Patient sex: M
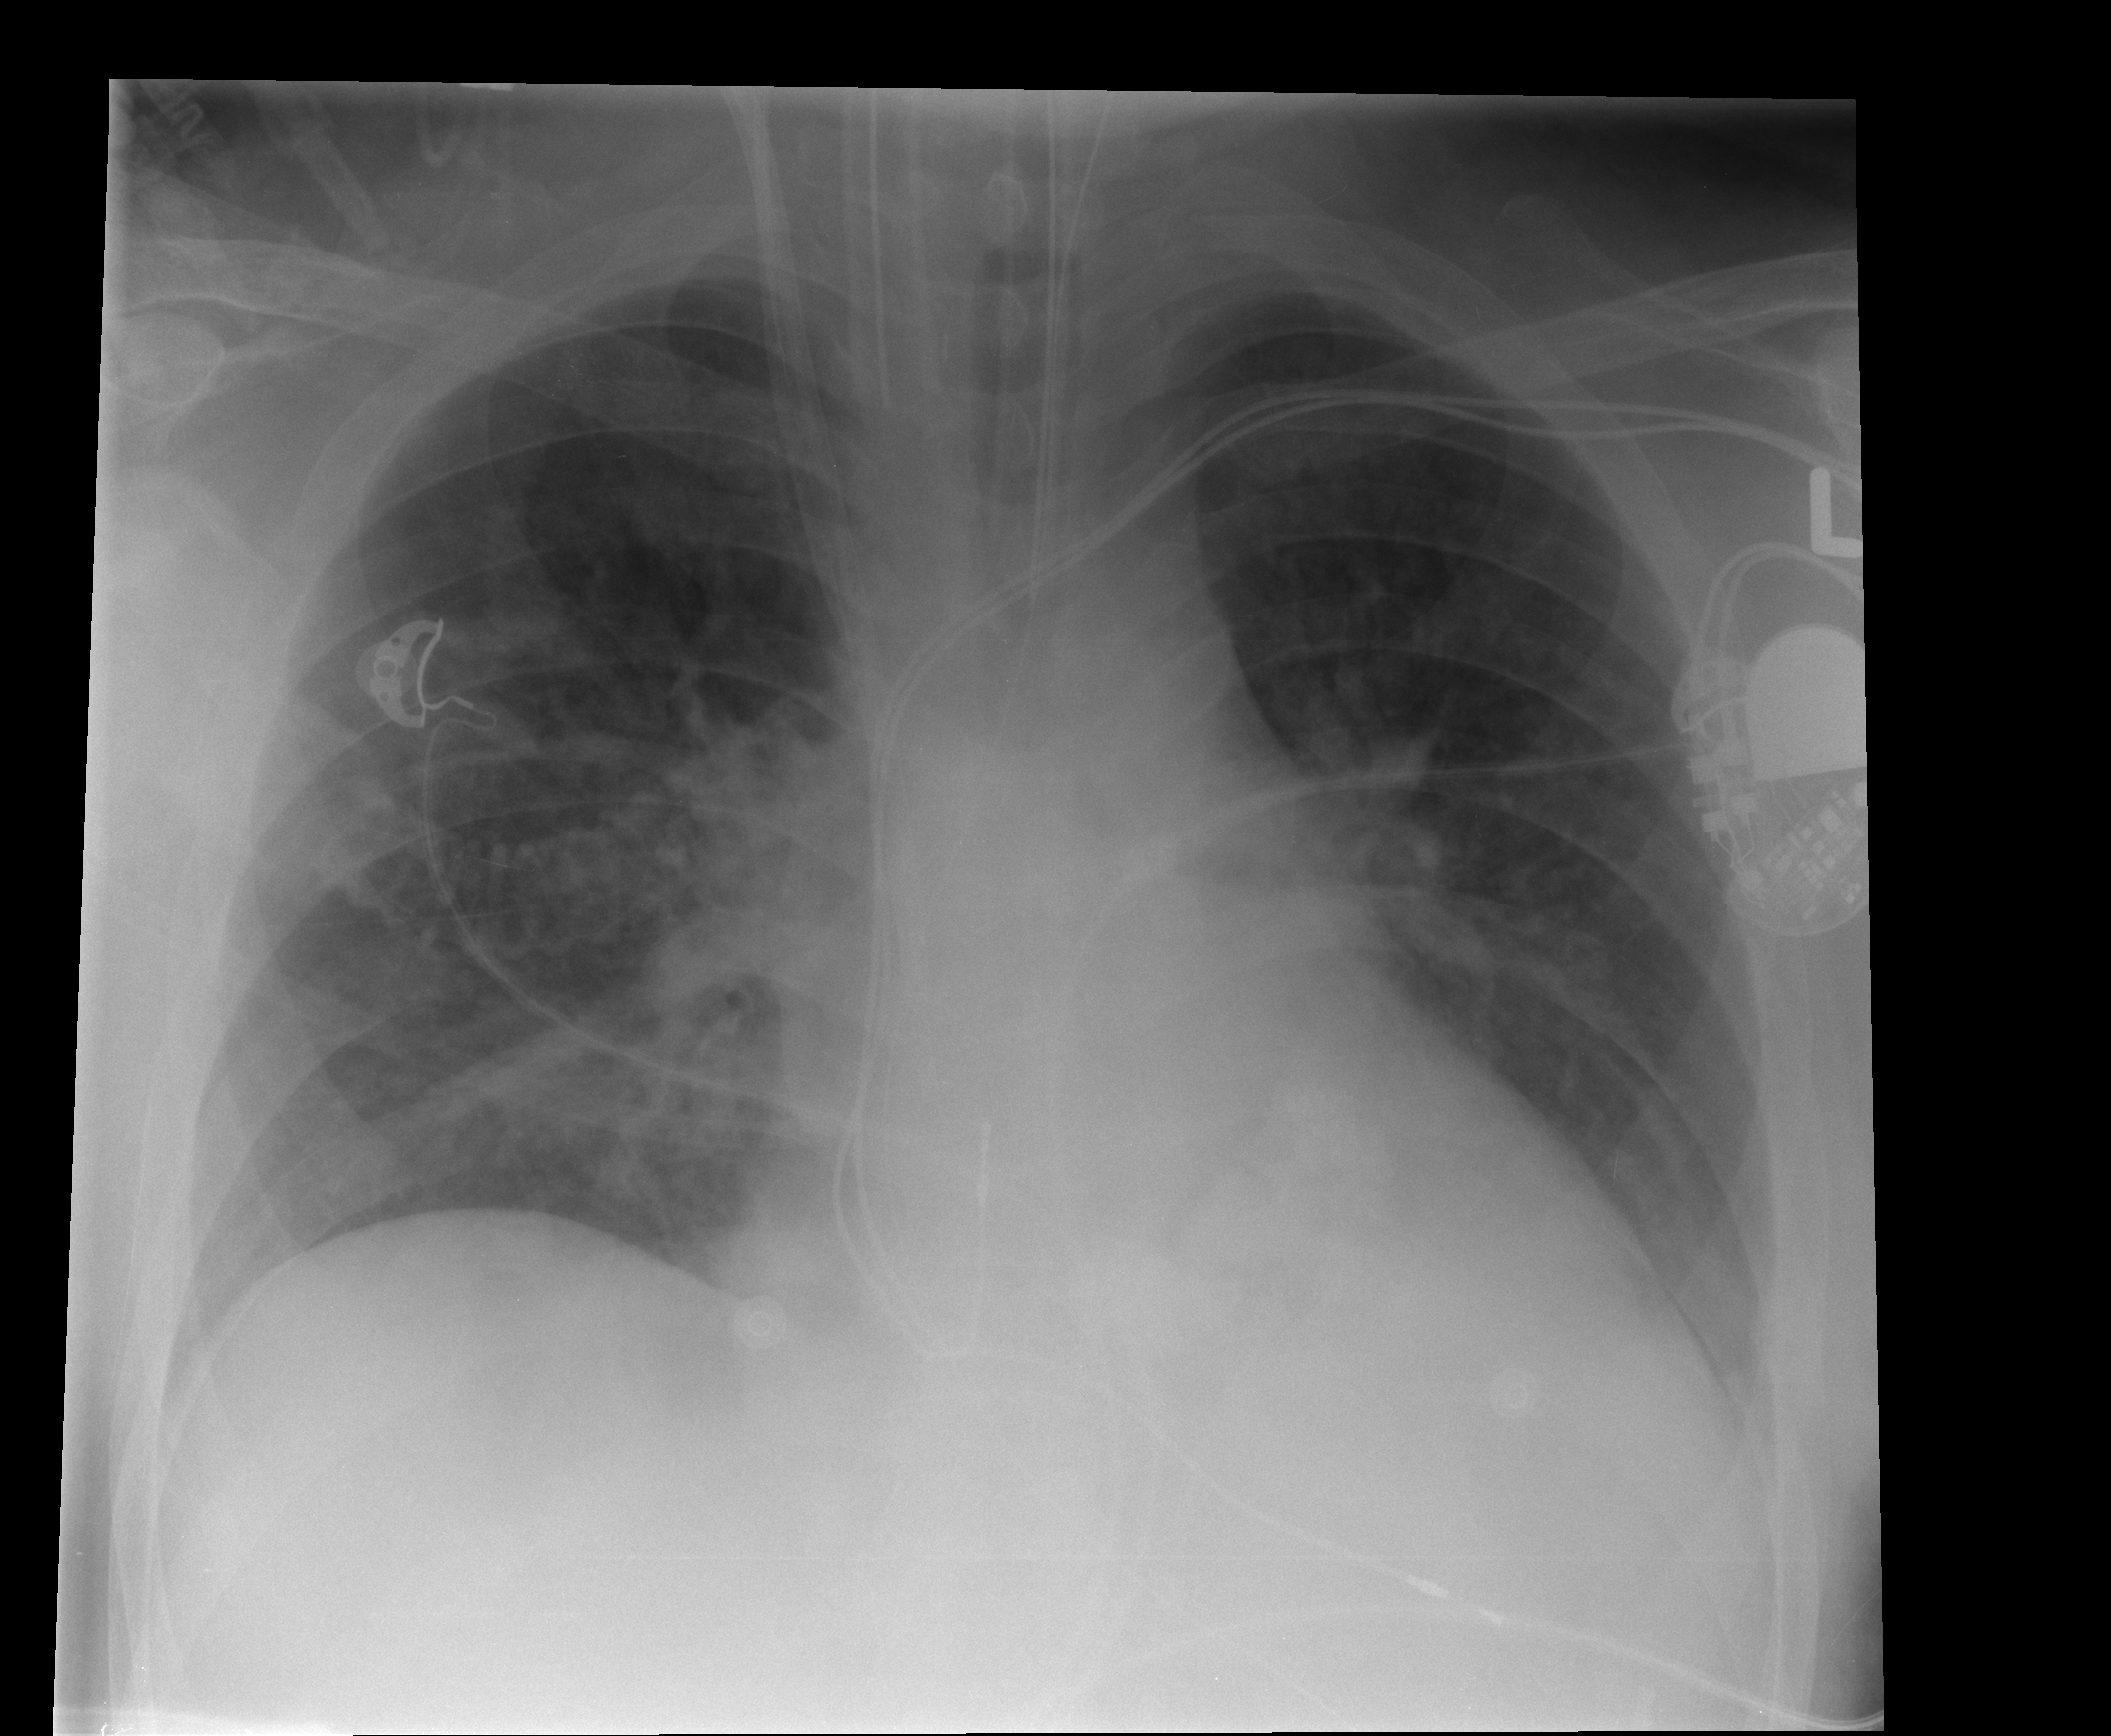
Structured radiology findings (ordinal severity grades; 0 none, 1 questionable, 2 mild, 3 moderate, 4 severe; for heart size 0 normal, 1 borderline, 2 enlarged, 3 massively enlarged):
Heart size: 1
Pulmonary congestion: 2
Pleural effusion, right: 0
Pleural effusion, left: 1
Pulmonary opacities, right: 2
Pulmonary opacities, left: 0
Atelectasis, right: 0
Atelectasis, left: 2